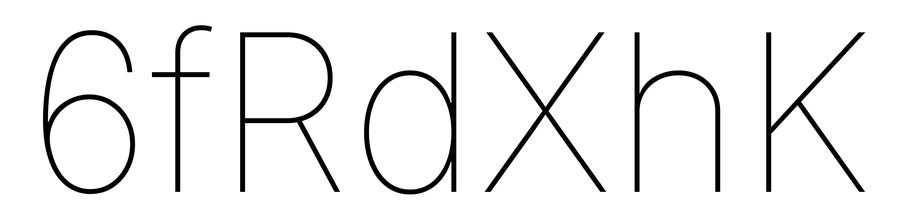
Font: Inter_Thin